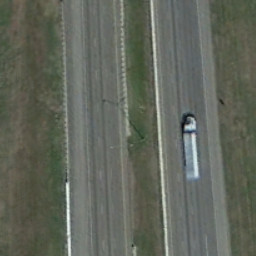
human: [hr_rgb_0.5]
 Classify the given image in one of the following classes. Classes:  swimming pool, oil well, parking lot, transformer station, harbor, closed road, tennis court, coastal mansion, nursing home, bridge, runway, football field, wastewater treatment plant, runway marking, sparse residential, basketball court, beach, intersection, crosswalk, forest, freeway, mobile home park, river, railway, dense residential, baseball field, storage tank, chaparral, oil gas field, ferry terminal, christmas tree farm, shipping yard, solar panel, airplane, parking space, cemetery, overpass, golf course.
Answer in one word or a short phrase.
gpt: freeway